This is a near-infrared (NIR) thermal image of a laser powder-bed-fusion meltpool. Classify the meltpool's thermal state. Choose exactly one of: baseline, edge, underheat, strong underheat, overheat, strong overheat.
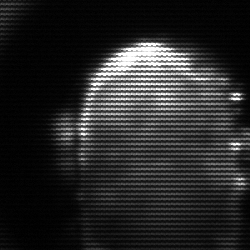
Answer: baseline